Interaction volume radius: 5 \u00c5
Interaction volume height: 45 \u00c5
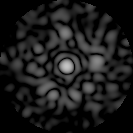
Disorder parameter: 0.8509